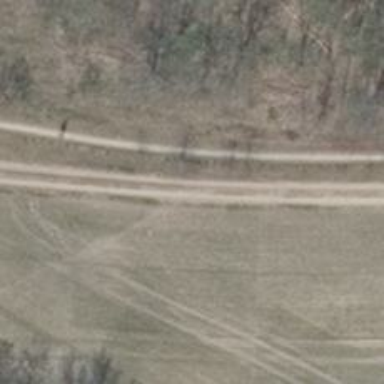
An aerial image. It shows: Compacted track road with grade3 tracktype.